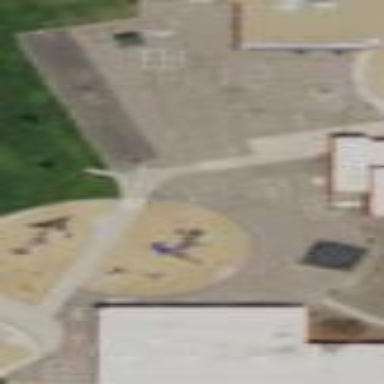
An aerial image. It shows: Schoolyard designated as leisure land.